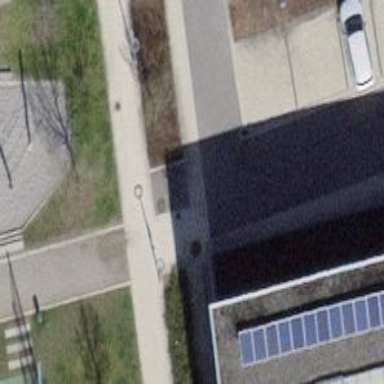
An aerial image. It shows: Bollard barrier.